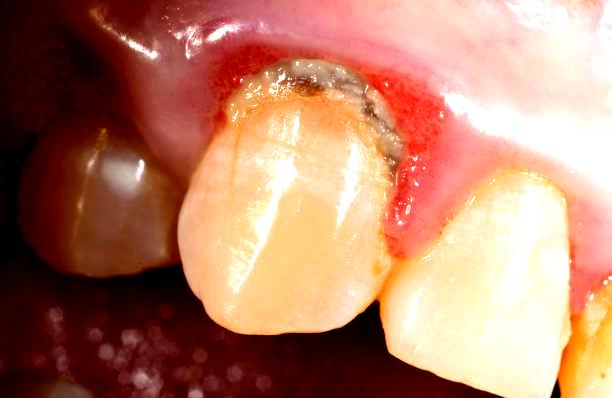
Condition: Calculus